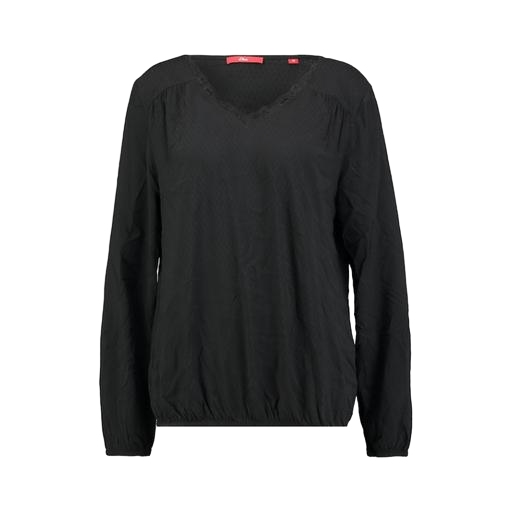
black v-neck top only macy, black long-sleeve v-neck top, v-neck long-sleeve blouse, white background